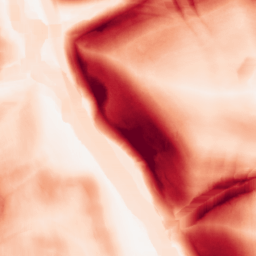
Category: morphological
Decomposition family: morphological_gradient
Decomposition parameters: size: 15
shape: square
Upsampling method: regularized
Upsampling parameters: scale: 2
lambda_reg: 0.001
Upsampling scale: 2